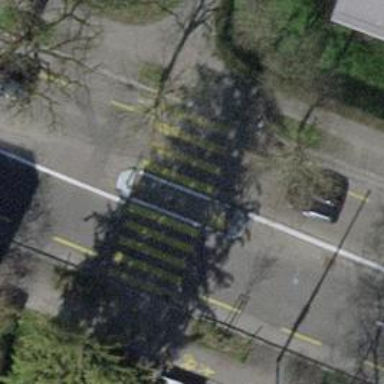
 featuring lanes for both cyclists and pedestrians."